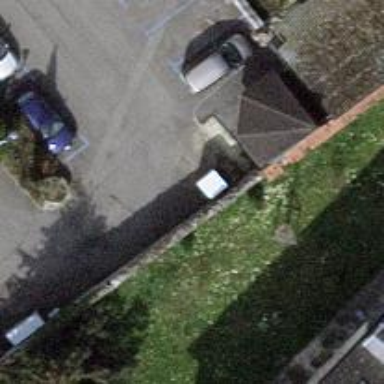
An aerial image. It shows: Toilets are available here.